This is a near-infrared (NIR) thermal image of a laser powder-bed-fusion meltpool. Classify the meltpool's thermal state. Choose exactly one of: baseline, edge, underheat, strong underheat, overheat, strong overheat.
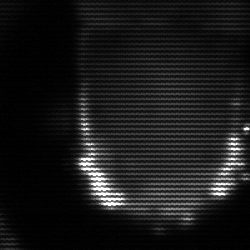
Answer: baseline